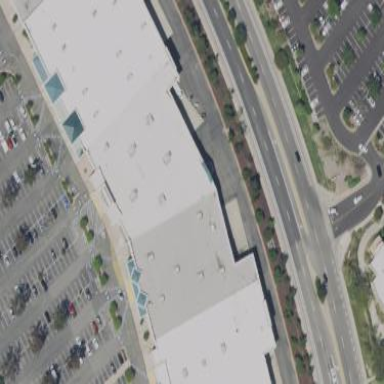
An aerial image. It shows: Retail building with flat roof.